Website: apple
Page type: payment
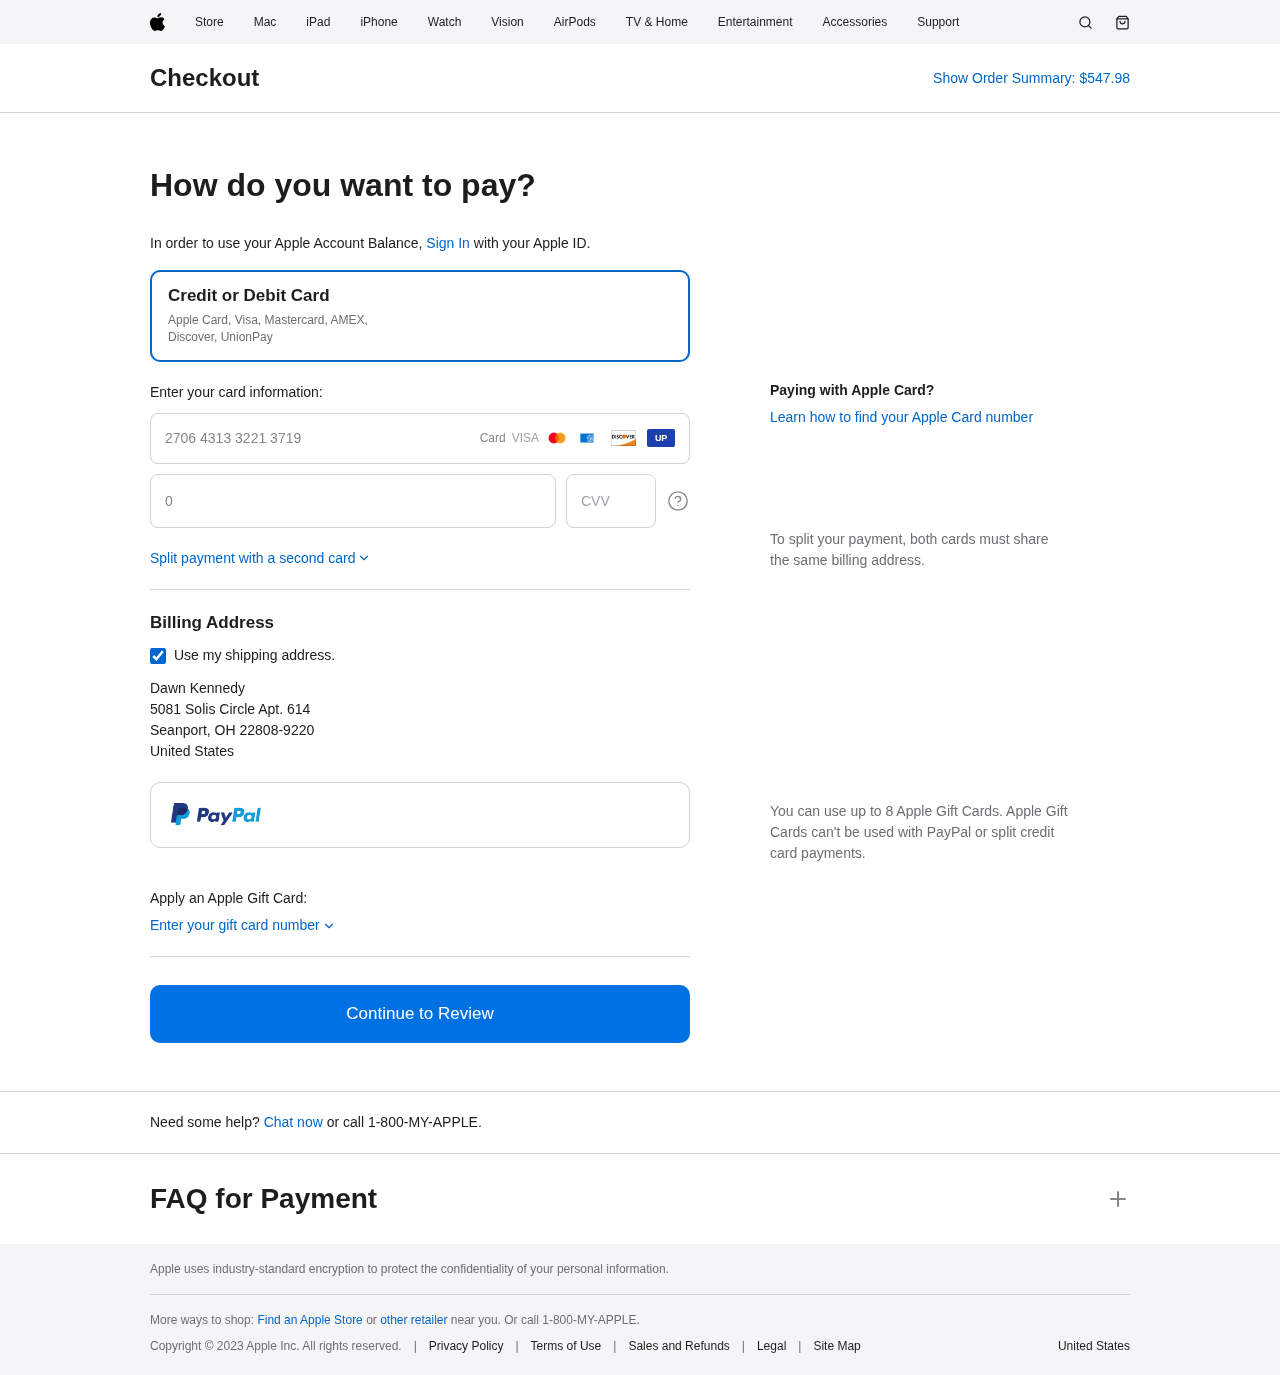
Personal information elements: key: PII_CARD_CVV
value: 791
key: PII_CARD_EXPIRY
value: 08/30
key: PII_CARD_NUMBER
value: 2706 4313 3221 3719
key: PII_COUNTRY
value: United States
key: PII_FULLNAME
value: Dawn Kennedy
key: PII_STREET
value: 5081 Solis Circle Apt. 614
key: PII_CITY_STATE_ZIP
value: Seanport, OH 22808-9220
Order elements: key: ORDER_TOTAL
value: $547.98